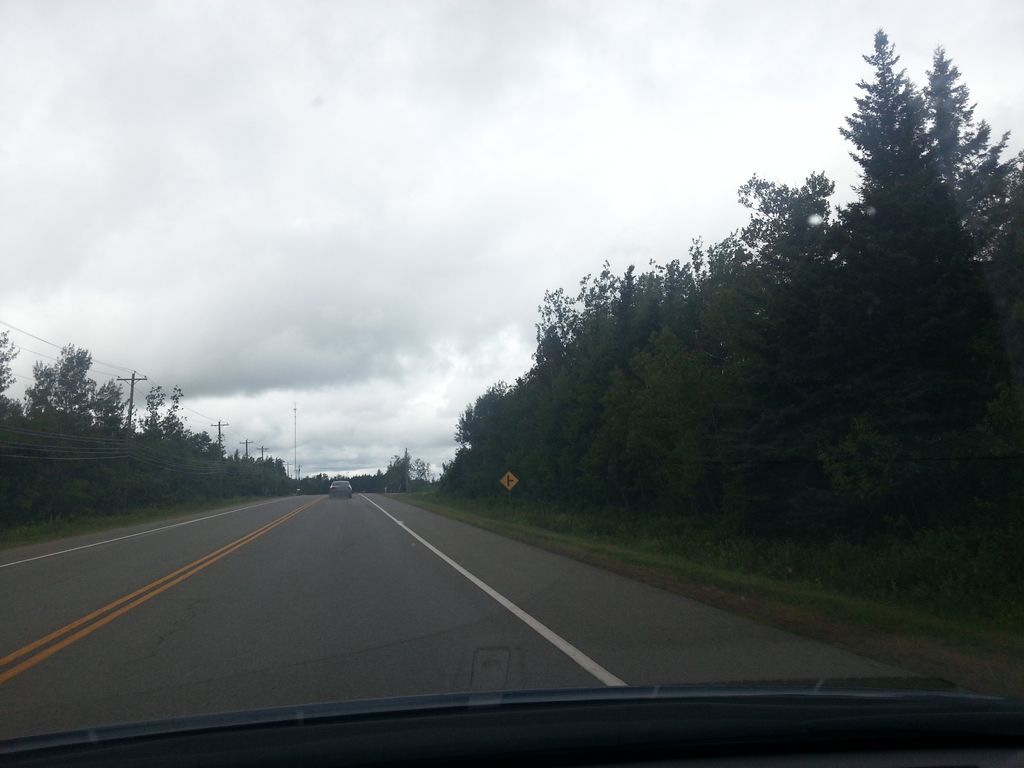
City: charlottetown